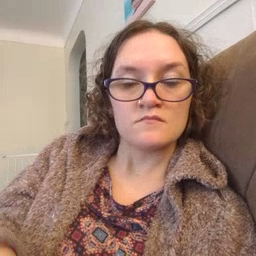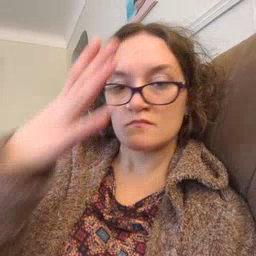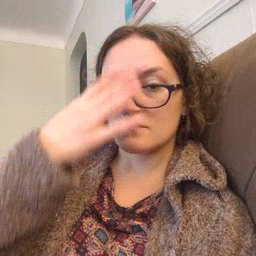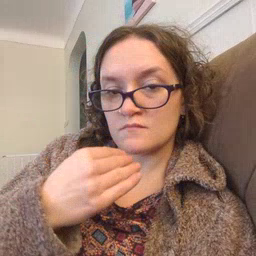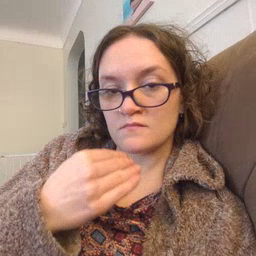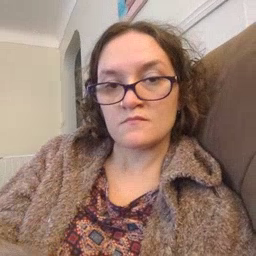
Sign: sleep